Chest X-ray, PA view. Patient: 48 years old, sex M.
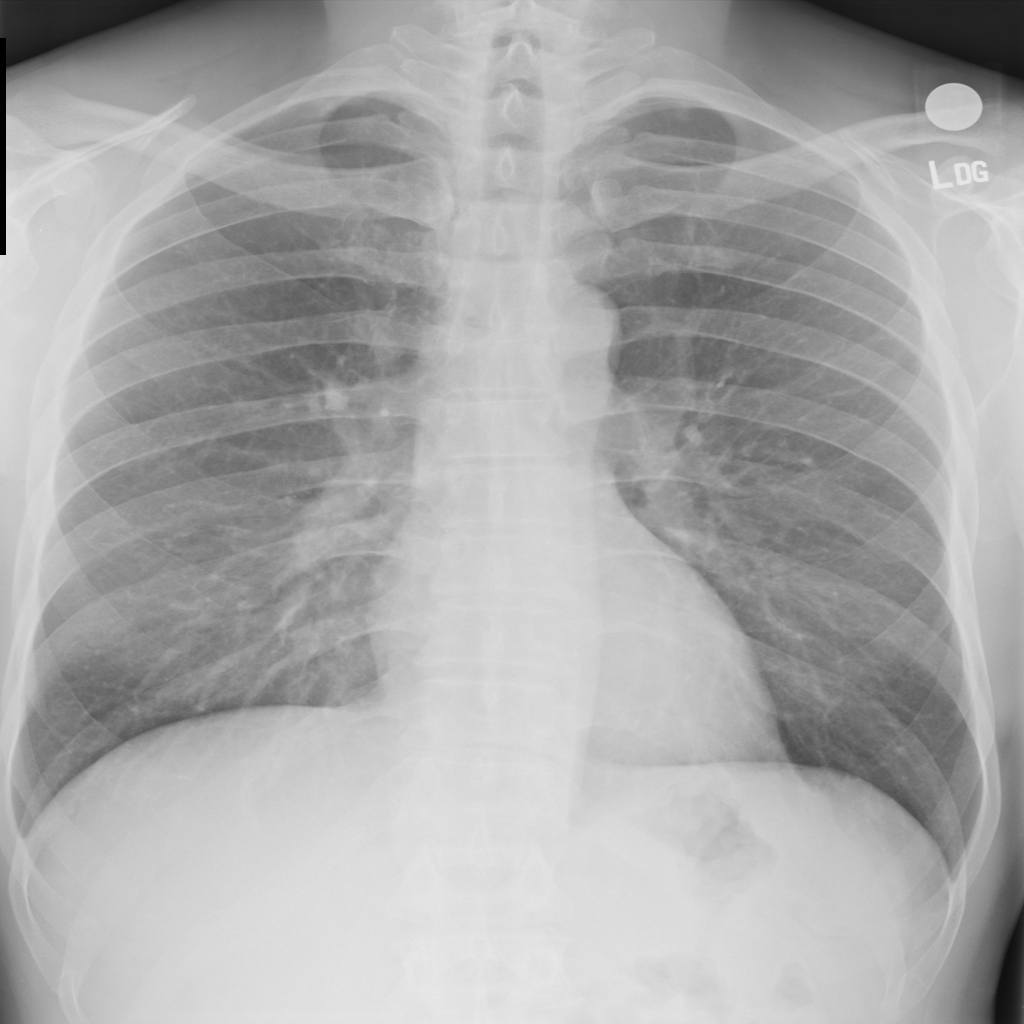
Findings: No Finding